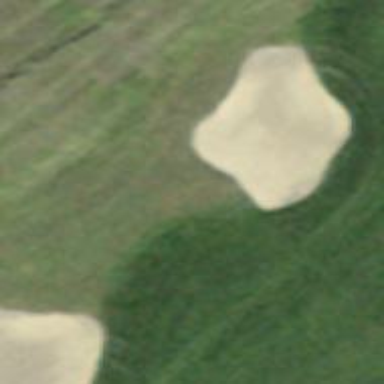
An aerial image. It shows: Sand bunker on golf course.